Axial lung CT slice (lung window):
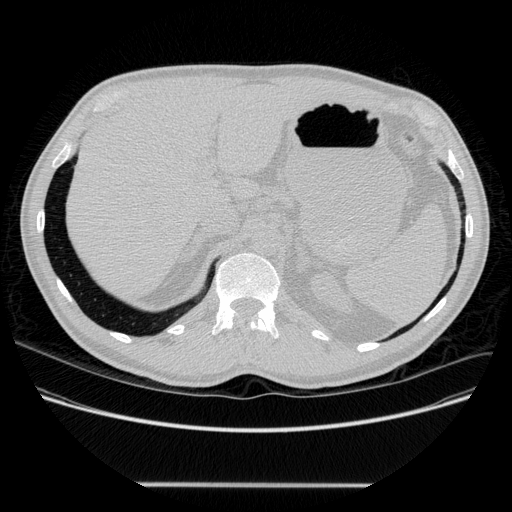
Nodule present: no